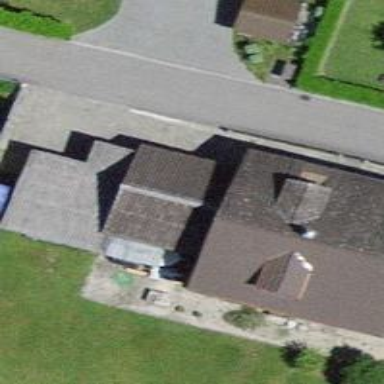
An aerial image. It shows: Detached building.